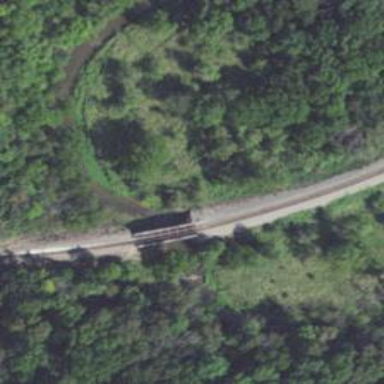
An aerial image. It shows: Railway track.